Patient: sex F, age 36
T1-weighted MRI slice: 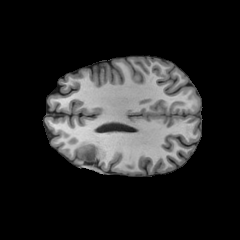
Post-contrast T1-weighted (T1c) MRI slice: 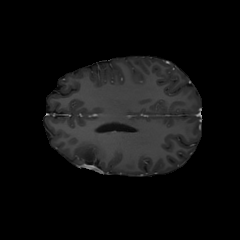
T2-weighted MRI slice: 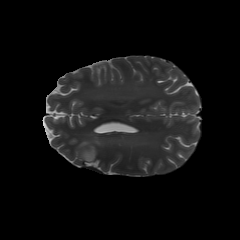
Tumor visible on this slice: yes
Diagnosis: Astrocytoma, IDH-mutant
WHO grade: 2